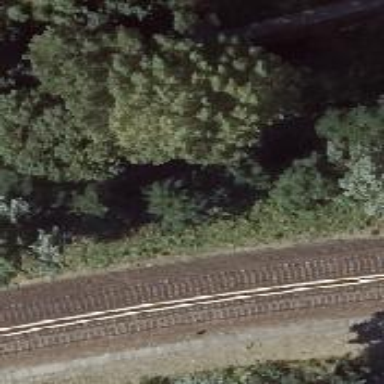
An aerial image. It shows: Historic railway with electrified contact lines.